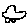
Label: car